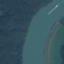
Label: River